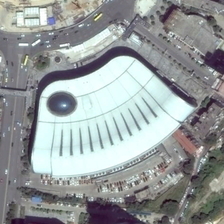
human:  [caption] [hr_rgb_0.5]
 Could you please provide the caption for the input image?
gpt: a parking lots and many green trees are near a white center building .

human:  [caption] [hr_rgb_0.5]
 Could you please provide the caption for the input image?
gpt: a parking lots and many green trees are near a white center building .

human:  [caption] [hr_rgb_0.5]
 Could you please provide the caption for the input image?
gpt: a parking lots and many green trees are near a white center building .

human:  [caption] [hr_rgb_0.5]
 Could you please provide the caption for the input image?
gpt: a parking lots and many green trees are near a white center building .

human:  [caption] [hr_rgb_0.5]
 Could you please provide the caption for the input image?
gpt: a parking lots and many green trees are near a white center building .